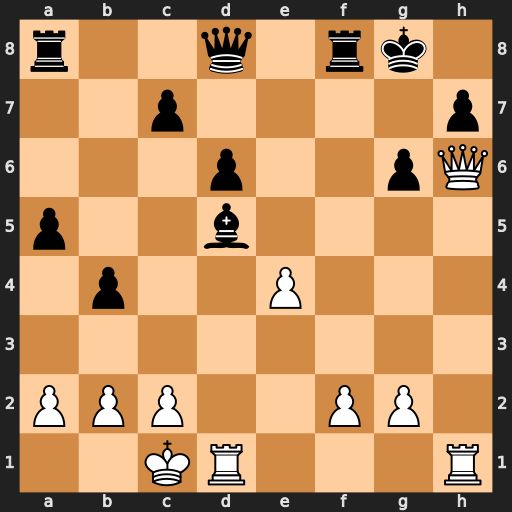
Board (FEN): r2q1rk1/2p4p/3p2pQ/p2b4/1p2P3/8/PPP2PP1/2KR3R
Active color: w
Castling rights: -
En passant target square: -
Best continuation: Qxh7#